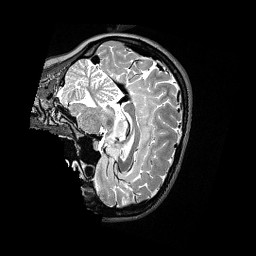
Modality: T2w
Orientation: sagittal
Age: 28
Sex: female
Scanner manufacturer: siemens
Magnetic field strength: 3 T
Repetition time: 3.2 s
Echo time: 0.479 s